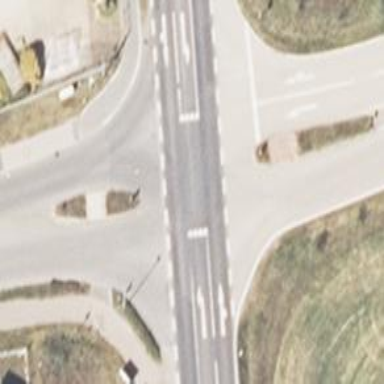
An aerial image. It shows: Secondary road with asphalt surface.